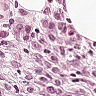
Metastatic tissue present: yes